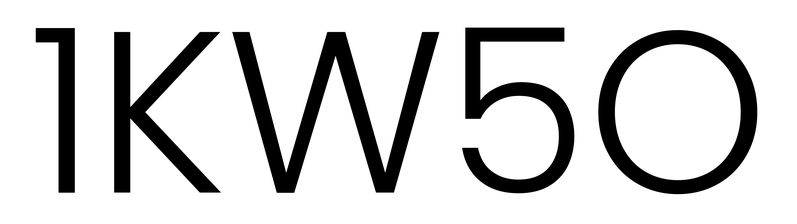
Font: Poppins-Light